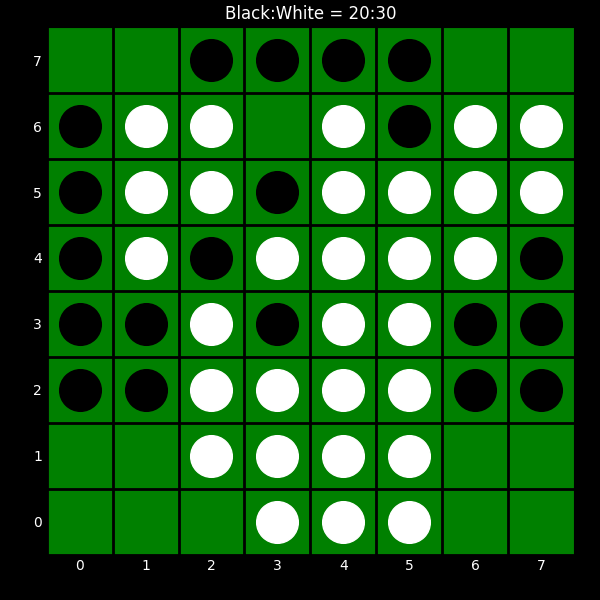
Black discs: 20
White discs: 30